Interaction volume radius: 10 \u00c5
Interaction volume height: 30 \u00c5
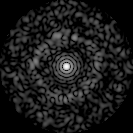
Disorder parameter: 0.8217